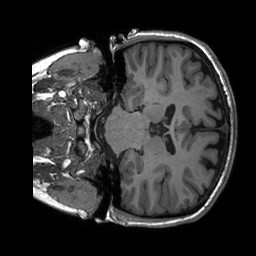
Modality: T1w
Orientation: coronal
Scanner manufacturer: siemens
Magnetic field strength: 3 T
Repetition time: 2.3 s
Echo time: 0.00207 s